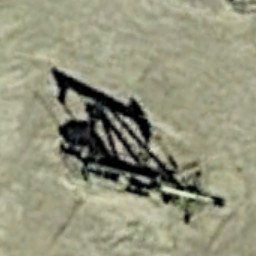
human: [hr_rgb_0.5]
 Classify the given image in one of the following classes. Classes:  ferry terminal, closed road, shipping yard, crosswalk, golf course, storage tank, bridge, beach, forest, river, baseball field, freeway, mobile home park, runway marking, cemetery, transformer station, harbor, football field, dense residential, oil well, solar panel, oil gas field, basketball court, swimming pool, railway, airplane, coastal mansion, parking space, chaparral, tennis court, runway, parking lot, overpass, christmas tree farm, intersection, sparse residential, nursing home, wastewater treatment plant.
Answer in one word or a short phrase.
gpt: oil well